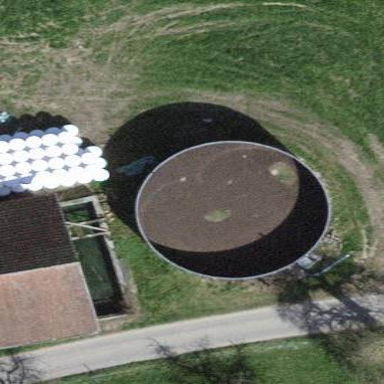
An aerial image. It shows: Storage tank that is man-made.